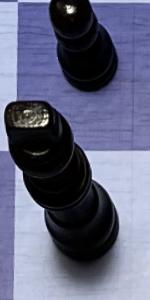
Label: King_Black